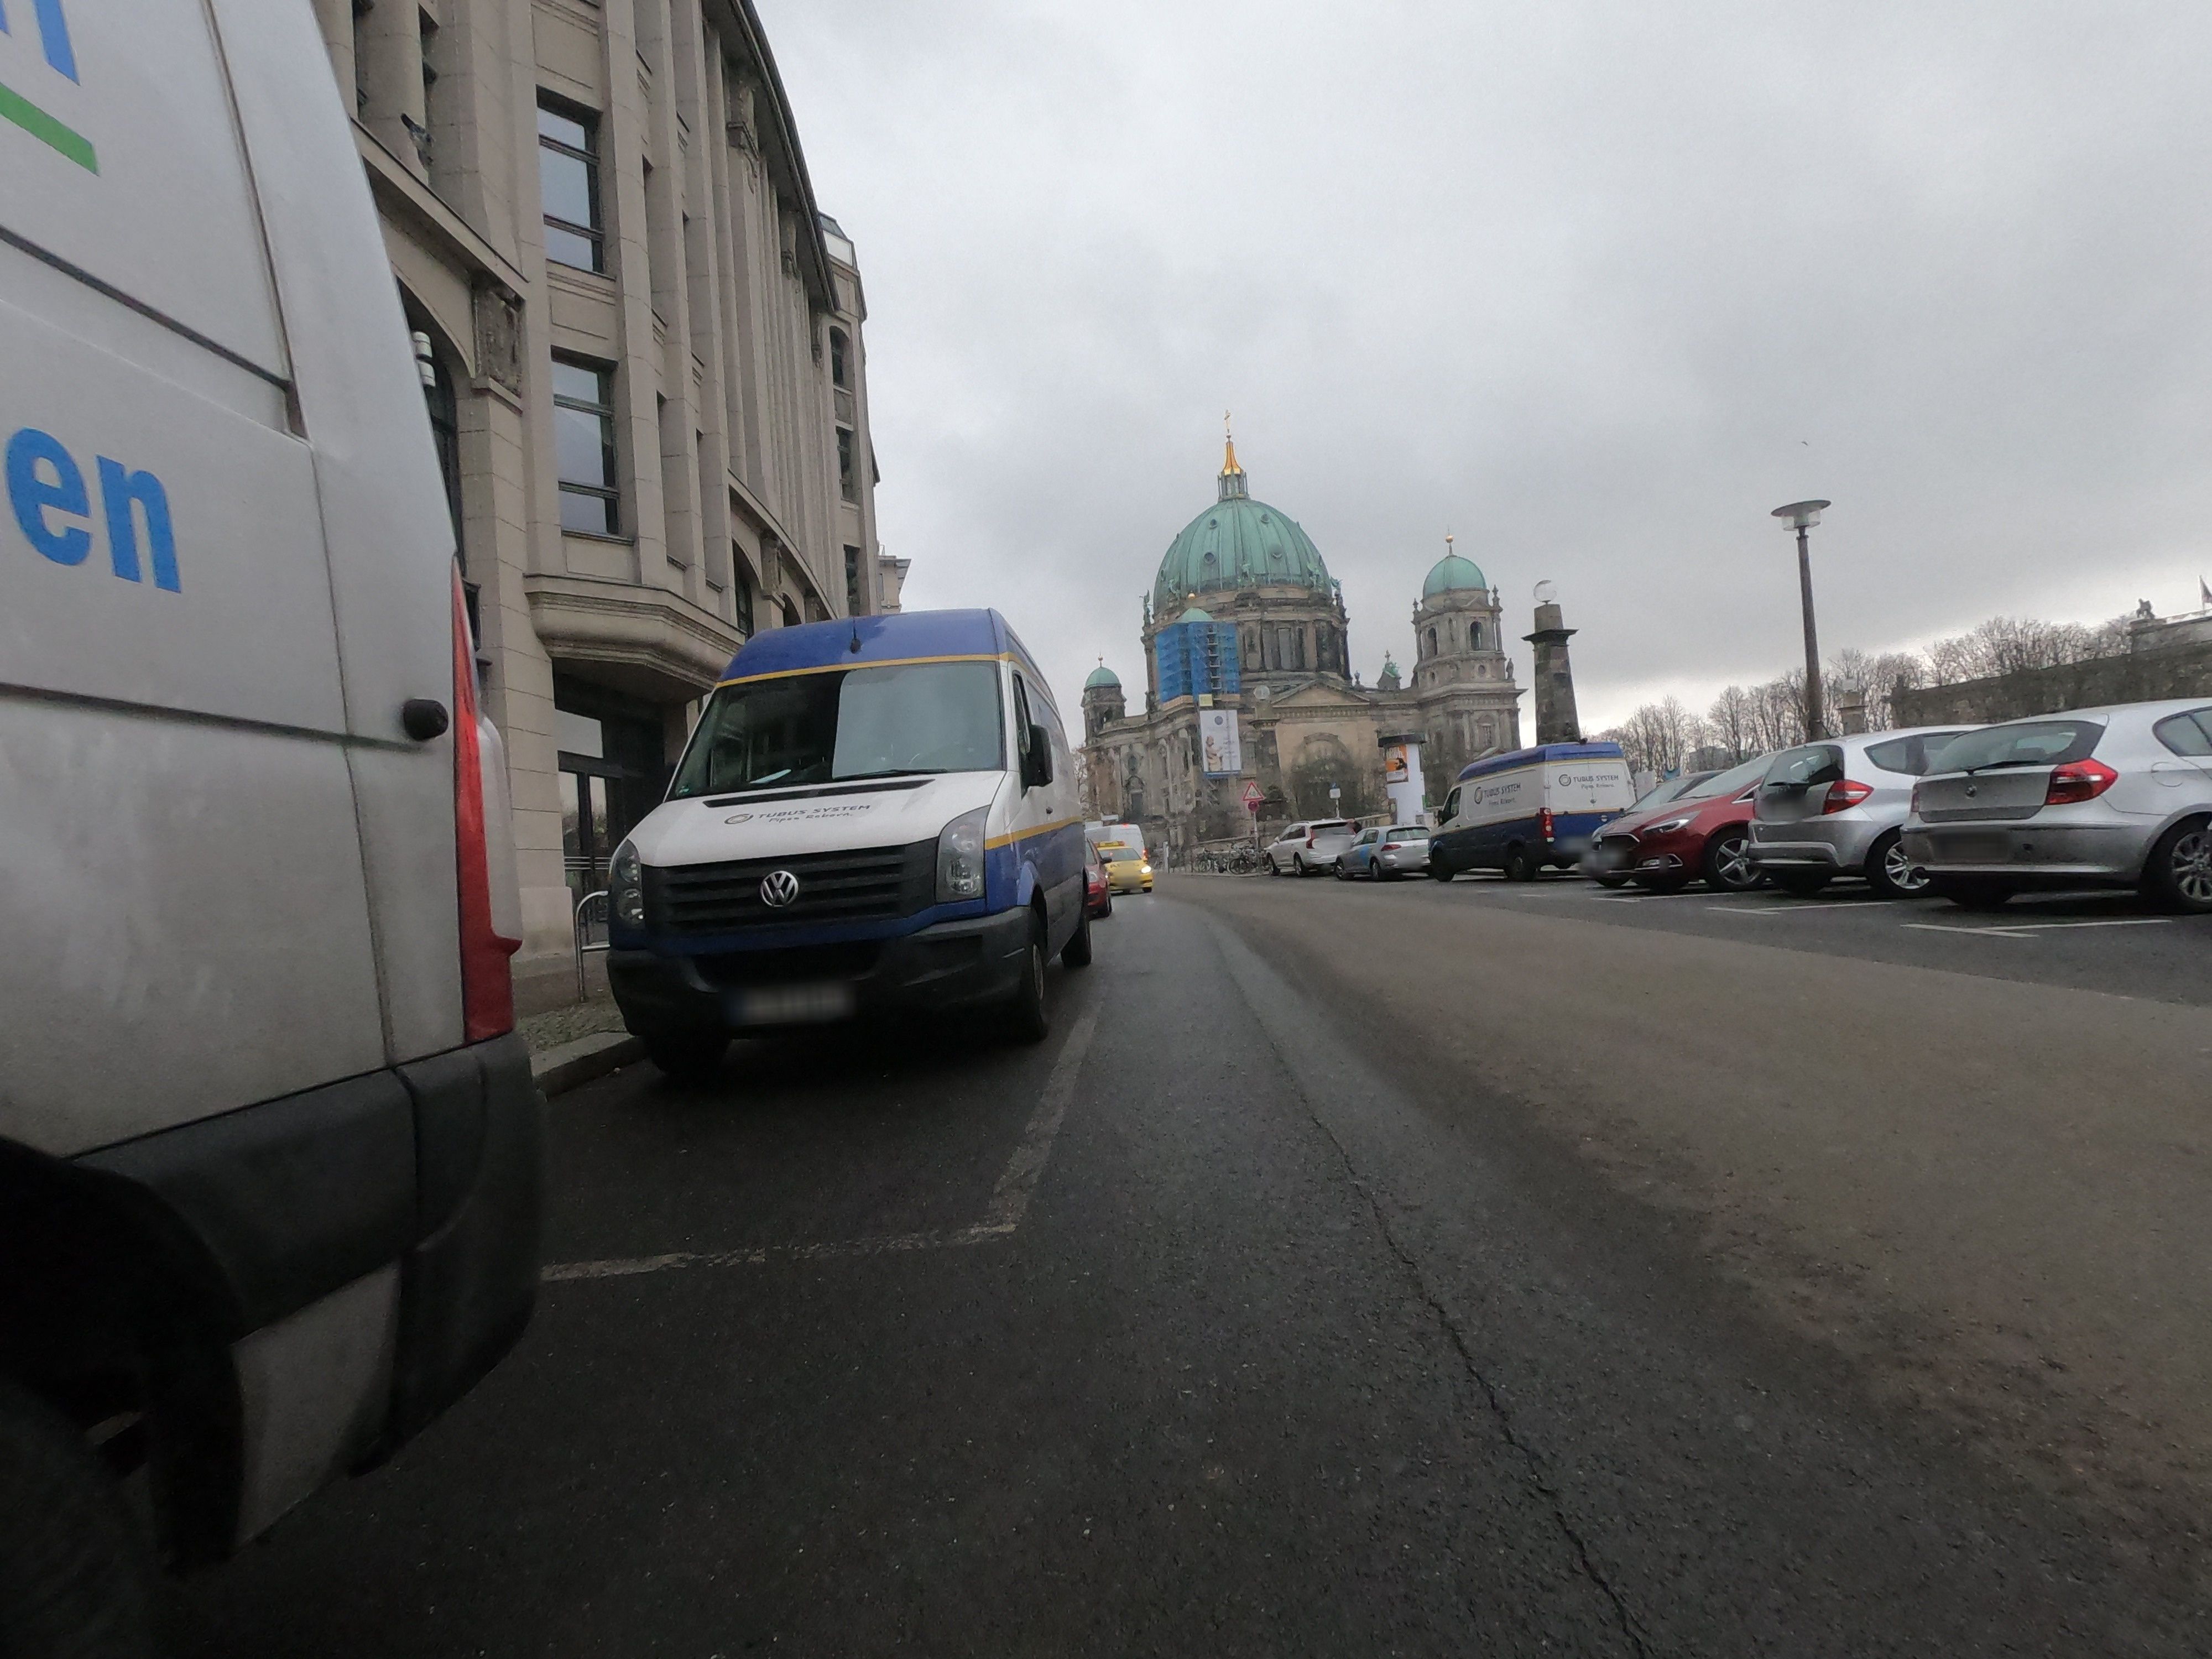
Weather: cloudy
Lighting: day
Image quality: good
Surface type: driving surface
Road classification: tertiary
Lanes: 1
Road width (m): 12.2
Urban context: urban centre
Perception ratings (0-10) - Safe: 4.44, Lively: 4.83, Beautiful: 6.62, Boring: 1.74, Depressing: 6.67, Wealthy: 7.25